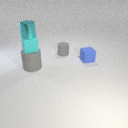
large gray rubber cylinder in front of small gray rubber cylinder